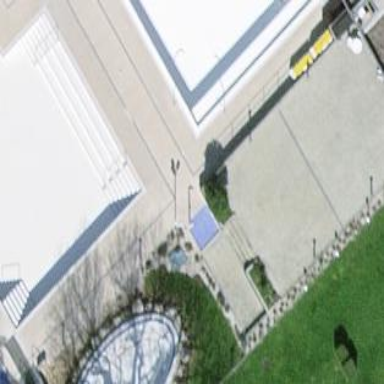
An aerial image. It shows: Outdoor seating area for leisure.